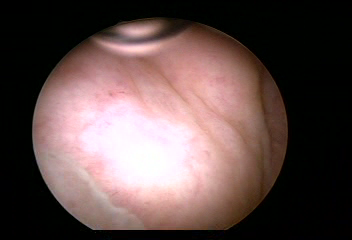
Modality: WLC
Class: Foreign bodies
Subclass: AirBubble
Bladder cancer association: No
Annotated structures: Air bubble